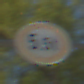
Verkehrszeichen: TatsaechlicheMasse
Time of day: MorningAfternoon
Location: Outdoor (Nature)
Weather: PartlyCloudy
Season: NotSpecified
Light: Natural